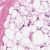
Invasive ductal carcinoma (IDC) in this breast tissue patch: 0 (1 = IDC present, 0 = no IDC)